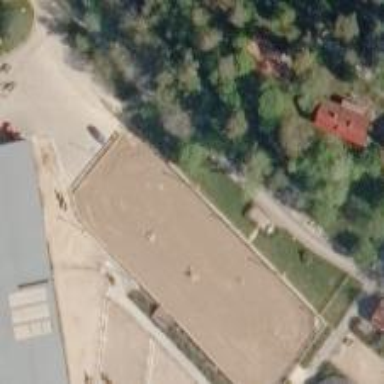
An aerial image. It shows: Equestrian pitch for leisure land activities.